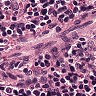
Metastatic tissue present: no